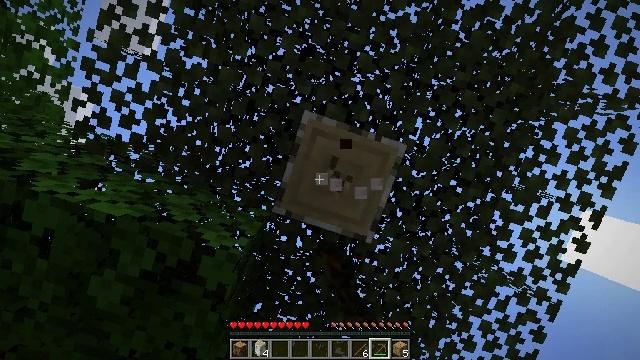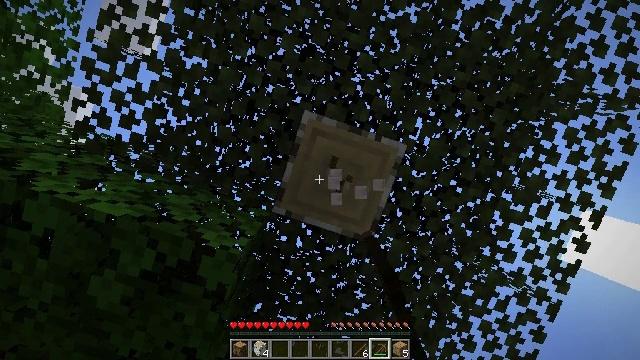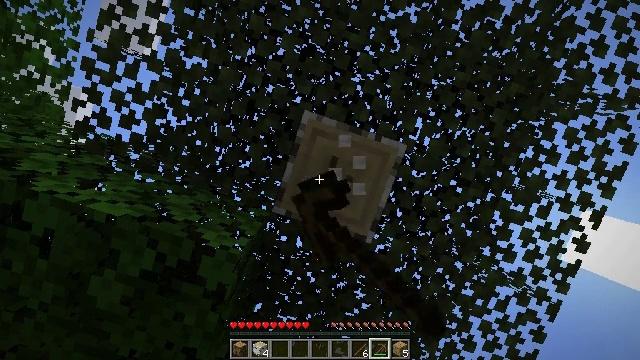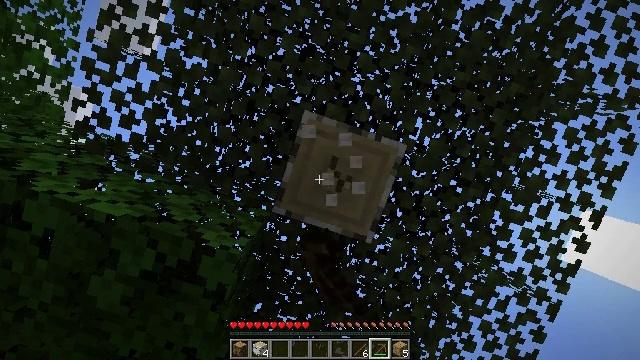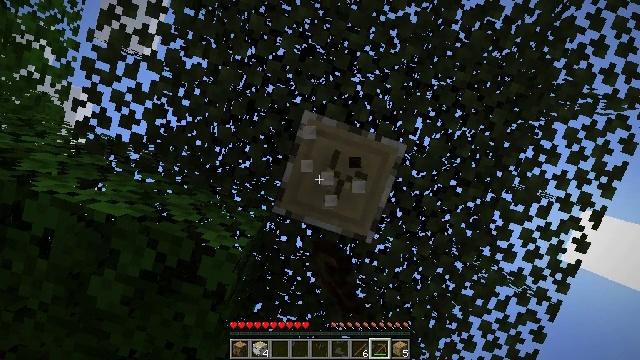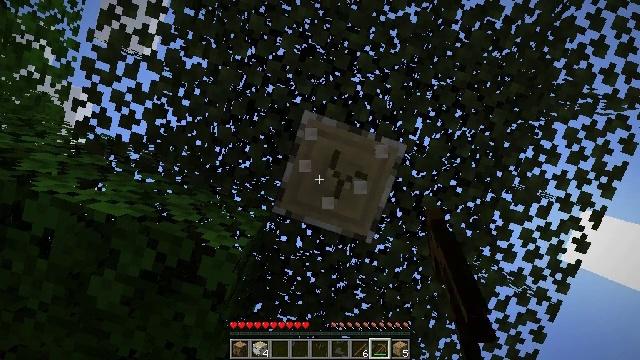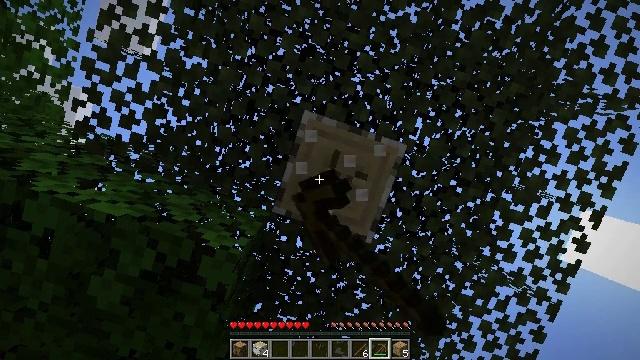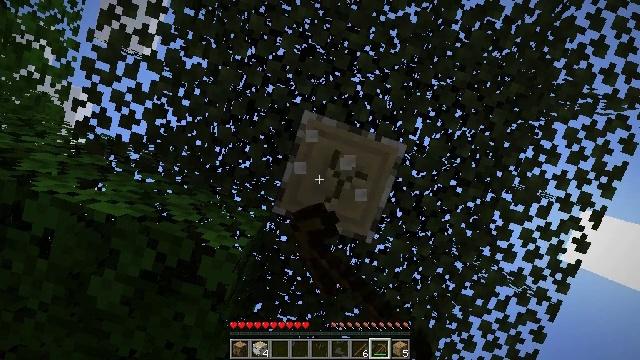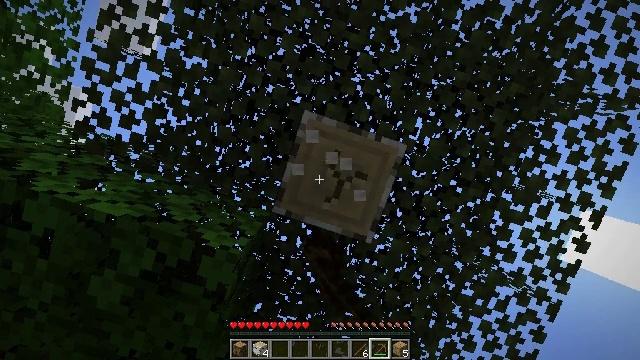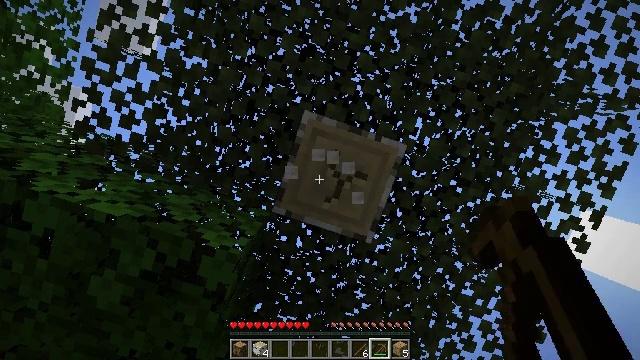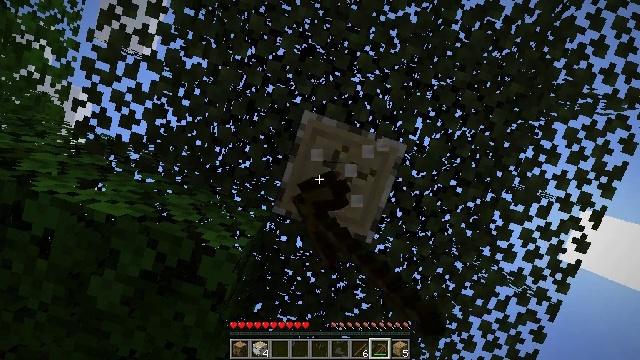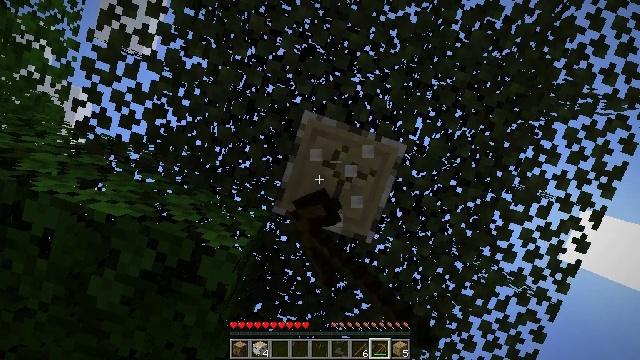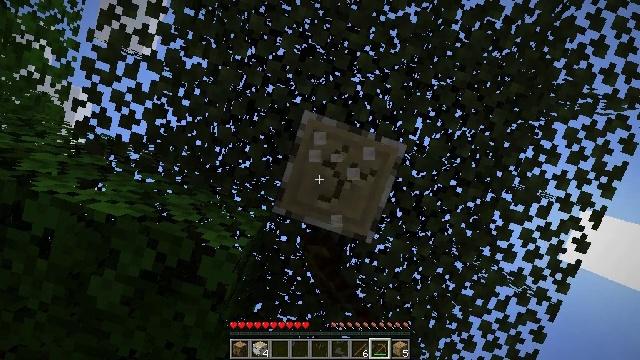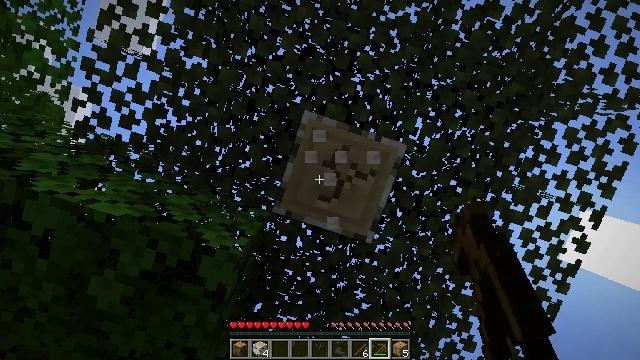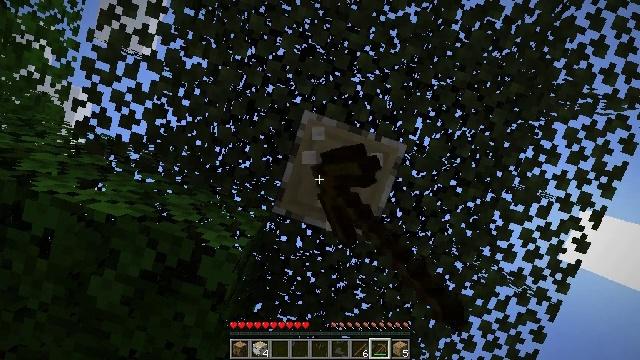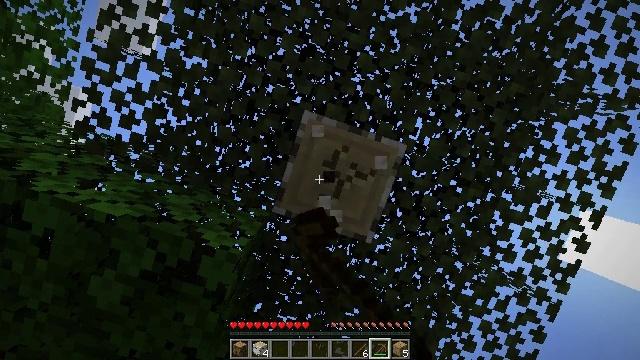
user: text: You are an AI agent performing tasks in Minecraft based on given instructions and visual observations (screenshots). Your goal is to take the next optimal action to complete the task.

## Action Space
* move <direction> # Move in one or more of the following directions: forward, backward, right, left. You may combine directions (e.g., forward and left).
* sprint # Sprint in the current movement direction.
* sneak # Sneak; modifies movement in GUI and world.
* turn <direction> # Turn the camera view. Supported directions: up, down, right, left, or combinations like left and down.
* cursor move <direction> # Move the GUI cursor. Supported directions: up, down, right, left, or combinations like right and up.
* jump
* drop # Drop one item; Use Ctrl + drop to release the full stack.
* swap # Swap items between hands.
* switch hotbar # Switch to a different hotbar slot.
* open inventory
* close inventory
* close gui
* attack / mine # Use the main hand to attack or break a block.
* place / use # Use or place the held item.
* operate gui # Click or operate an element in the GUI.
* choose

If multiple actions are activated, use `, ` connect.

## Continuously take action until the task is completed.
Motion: motion action
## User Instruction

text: Gather birch log for crafting.
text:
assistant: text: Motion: attack / mine
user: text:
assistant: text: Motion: attack / mine
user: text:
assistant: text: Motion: attack / mine
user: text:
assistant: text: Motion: attack / mine
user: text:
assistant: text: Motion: attack / mine
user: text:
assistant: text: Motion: attack / mine
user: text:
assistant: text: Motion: attack / mine
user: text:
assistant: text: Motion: attack / mine
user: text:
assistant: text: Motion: attack / mine
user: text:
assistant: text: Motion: attack / mine
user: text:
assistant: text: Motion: attack / mine
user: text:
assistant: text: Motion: attack / mine
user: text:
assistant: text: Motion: attack / mine
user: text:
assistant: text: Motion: attack / mine
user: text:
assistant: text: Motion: attack / mine
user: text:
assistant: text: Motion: attack / mine
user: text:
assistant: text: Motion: attack / mine
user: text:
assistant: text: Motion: attack / mine
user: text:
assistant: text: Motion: attack / mine
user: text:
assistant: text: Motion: attack / mine
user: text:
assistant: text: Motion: attack / mine
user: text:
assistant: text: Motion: attack / mine
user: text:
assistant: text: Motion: attack / mine
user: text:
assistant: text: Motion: attack / mine
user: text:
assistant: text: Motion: attack / mine
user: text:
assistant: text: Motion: attack / mine
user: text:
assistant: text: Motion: attack / mine
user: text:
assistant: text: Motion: attack / mine
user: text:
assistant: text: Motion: attack / mine
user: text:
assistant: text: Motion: attack / mine